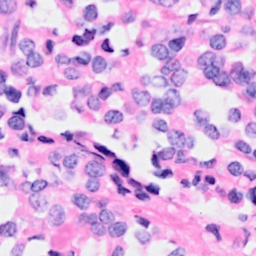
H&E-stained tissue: Breast